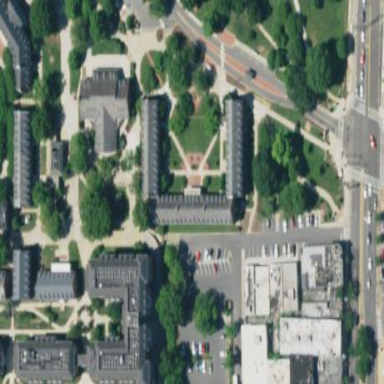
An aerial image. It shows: Dormitory building.